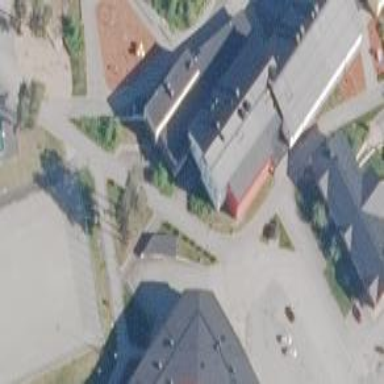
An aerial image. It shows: School building.